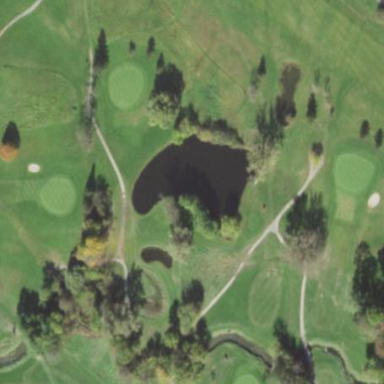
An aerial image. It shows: Water hazard in golf course. The hazard is natural water feature.